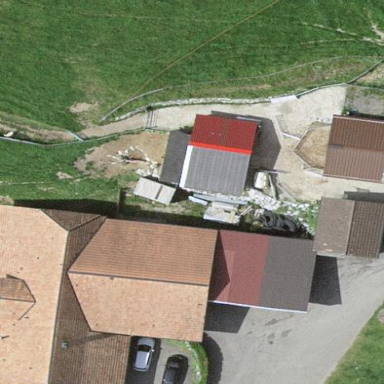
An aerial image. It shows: View of roof of building.